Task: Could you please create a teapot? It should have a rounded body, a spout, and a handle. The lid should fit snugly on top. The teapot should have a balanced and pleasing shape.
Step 30:
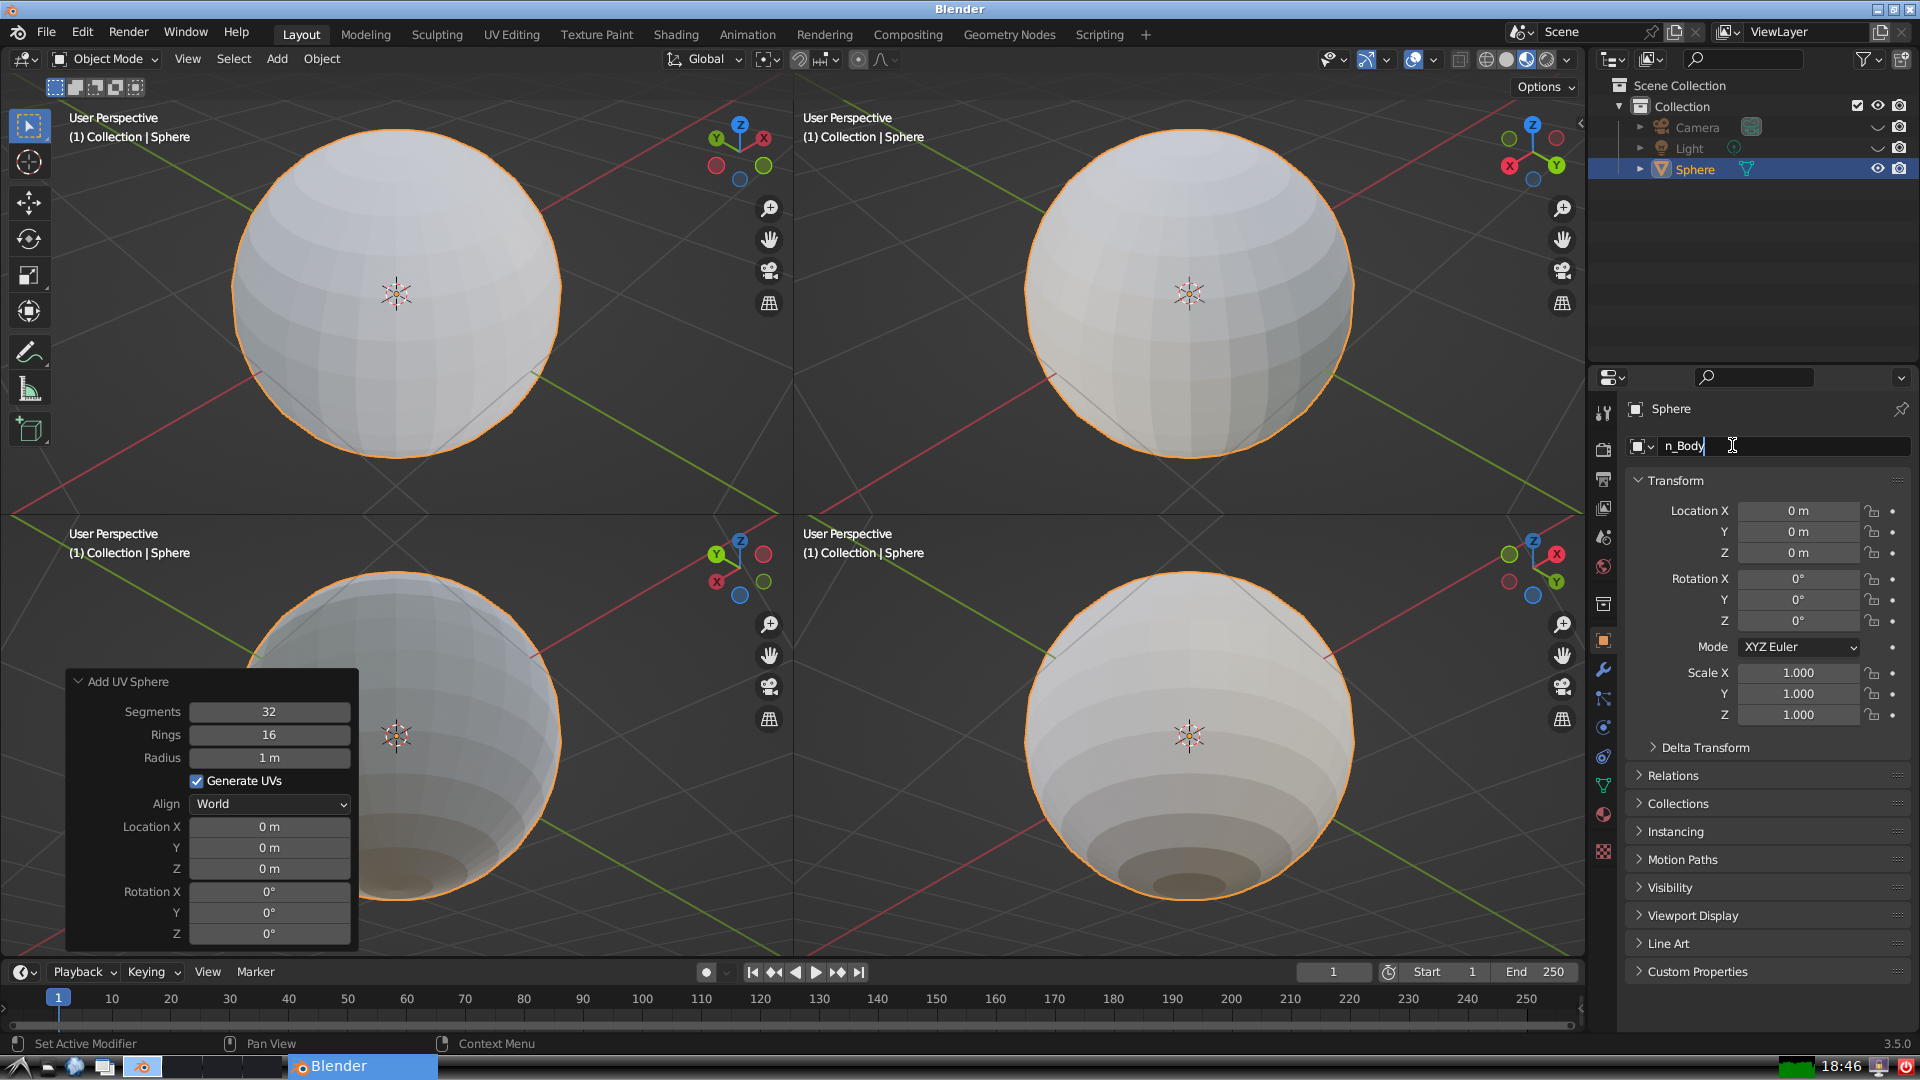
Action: {"key_press": ['Return']}